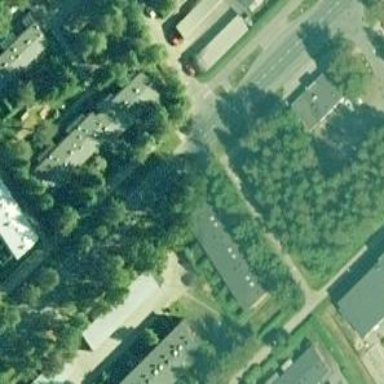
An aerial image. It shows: Asphalt cycleway.